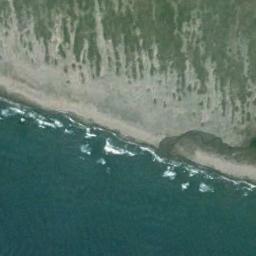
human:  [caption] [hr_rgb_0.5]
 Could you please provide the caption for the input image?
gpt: Green water and beach and irregular grass .

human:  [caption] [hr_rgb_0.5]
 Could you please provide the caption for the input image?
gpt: The beach is composed of blue seawater and a coast with sparse green plants .

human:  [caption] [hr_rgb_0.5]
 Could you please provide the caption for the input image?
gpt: The beach with khaki sand and some green plants on the beach .

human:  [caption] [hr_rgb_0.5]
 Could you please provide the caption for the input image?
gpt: The edge of the beach is empty .

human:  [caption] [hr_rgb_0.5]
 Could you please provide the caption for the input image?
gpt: The grass is beside the beach .